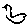
Label: bird